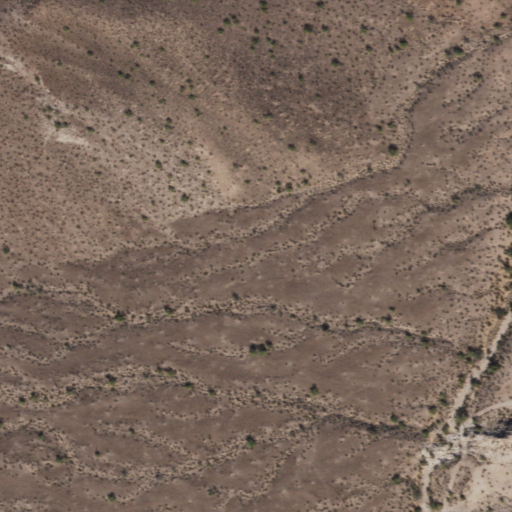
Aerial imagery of gap in Arizona named Christmas Pass containing only shrub